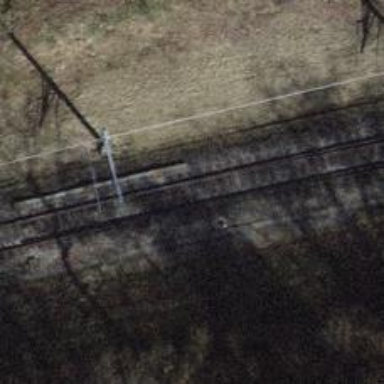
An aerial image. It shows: Railway switch.